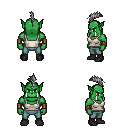
a pixel art fantasy rpg character, male body template, orc, green skin, white pirate shirt, teal pants, gray mohawk hairstyle, leather bracers, black shoes, four views (front, back, left, right), 2x2 character sprite sheet, small pixel art, hard edges, no anti-aliasing